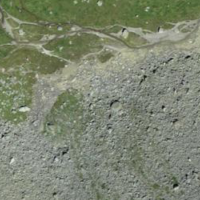
EUNIS habitat code: 48
Species observed at this site:
Saxifraga aizoides